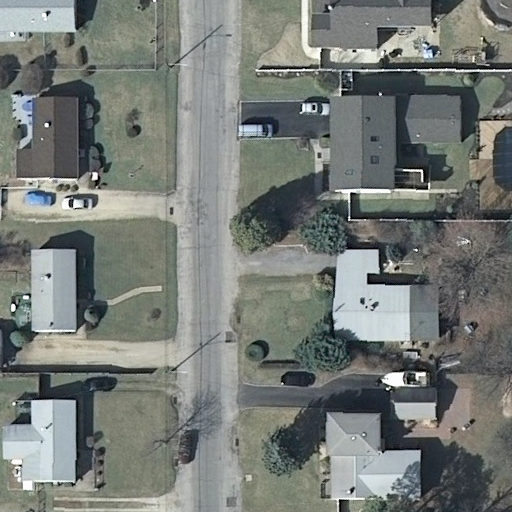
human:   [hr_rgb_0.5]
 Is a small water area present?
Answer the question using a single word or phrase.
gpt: no

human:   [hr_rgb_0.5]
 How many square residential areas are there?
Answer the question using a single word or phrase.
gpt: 0

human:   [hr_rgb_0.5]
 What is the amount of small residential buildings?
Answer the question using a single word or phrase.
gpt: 2

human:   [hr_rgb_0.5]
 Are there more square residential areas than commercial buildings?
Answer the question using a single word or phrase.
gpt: no

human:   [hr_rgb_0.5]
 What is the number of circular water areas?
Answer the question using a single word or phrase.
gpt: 0

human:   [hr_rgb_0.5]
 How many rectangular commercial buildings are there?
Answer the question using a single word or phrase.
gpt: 0

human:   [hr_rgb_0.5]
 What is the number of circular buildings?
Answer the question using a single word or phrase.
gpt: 0

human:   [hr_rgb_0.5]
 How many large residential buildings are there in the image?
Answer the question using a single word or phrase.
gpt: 0

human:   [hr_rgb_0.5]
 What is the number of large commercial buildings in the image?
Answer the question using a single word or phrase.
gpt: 0

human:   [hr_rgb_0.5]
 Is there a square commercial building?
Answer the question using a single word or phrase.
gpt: no

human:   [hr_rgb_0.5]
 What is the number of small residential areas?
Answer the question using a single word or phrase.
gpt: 0

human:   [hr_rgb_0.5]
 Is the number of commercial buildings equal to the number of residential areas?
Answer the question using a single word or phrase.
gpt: no

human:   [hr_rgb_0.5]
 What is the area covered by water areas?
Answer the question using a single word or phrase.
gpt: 0m2

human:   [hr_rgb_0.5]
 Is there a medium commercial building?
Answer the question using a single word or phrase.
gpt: no

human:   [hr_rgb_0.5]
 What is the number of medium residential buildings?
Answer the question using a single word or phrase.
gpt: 6

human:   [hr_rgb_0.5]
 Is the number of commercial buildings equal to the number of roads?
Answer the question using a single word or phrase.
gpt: no

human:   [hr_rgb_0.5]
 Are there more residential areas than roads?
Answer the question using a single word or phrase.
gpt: no

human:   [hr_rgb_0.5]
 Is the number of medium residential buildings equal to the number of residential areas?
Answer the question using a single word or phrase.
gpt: no

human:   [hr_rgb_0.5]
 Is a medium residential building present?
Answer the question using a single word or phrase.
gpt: yes

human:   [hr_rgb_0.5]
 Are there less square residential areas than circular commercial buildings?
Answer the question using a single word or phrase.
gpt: no

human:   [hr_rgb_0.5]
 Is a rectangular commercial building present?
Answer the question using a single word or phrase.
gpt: no

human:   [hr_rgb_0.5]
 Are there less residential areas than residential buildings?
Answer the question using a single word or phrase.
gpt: yes

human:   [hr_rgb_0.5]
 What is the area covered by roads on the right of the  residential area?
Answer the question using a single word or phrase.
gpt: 0m2

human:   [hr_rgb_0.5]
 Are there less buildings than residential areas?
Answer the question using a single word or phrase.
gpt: no

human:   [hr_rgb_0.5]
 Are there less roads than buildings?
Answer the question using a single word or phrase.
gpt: yes

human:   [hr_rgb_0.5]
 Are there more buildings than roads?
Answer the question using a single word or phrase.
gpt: yes

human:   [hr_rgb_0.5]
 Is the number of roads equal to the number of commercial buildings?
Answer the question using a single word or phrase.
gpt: no

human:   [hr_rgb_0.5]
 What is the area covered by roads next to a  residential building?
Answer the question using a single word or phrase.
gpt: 0m2

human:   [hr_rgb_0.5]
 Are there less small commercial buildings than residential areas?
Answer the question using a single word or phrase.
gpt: yes

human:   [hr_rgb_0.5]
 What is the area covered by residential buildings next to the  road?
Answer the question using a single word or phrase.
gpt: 1450m2

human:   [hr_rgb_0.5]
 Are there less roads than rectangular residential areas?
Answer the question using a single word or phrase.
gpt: no

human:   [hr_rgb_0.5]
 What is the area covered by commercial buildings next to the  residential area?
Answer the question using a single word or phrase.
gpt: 0m2

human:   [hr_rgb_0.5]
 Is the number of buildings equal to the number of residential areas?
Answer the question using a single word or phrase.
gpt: no

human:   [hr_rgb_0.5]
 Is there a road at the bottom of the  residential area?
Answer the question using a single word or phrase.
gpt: no

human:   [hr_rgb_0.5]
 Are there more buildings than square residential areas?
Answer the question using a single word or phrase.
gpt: yes

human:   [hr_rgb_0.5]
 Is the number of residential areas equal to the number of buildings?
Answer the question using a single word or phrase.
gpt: no